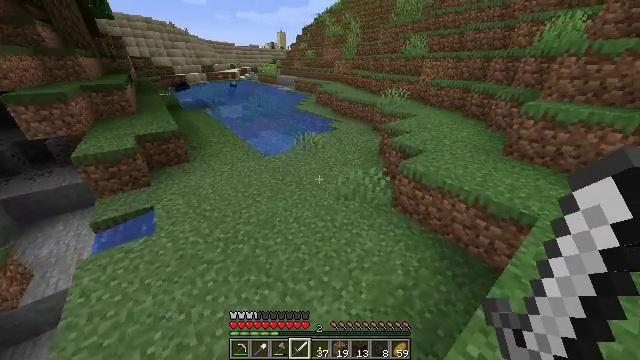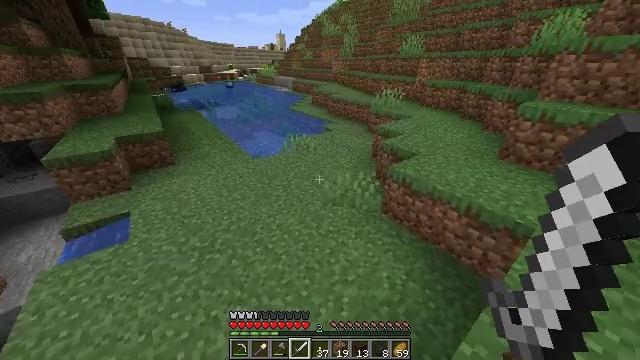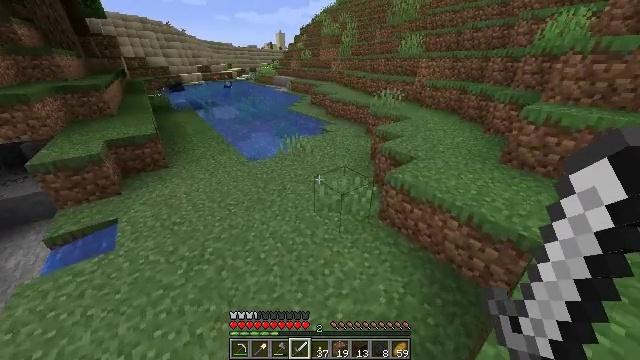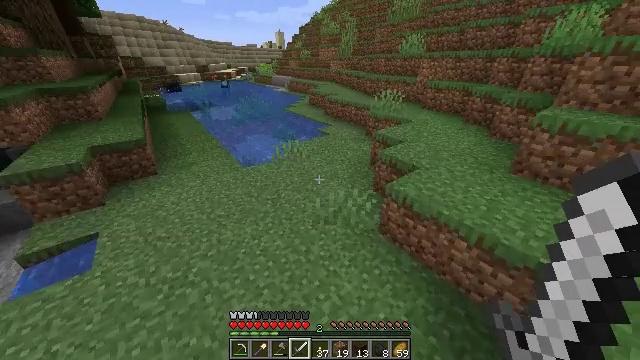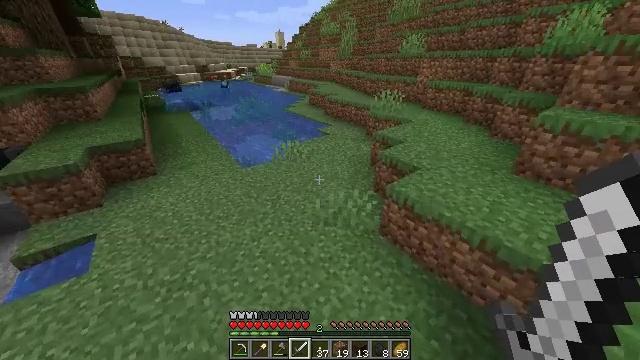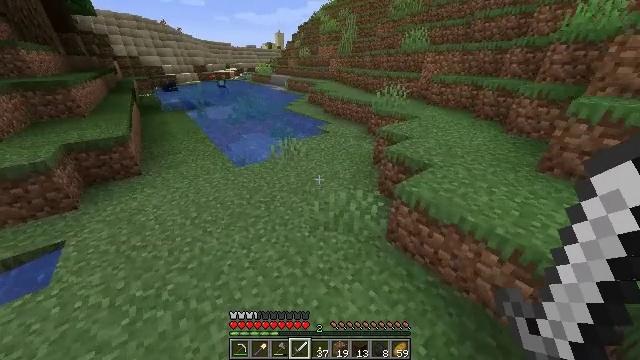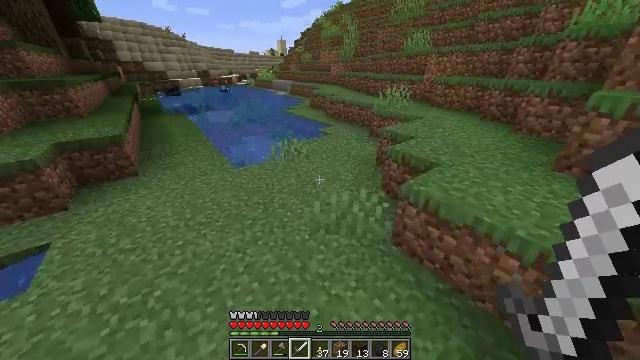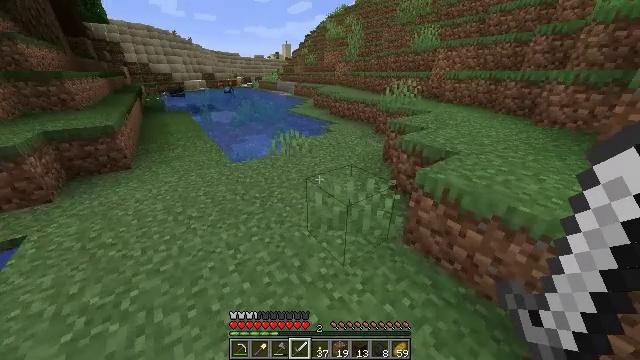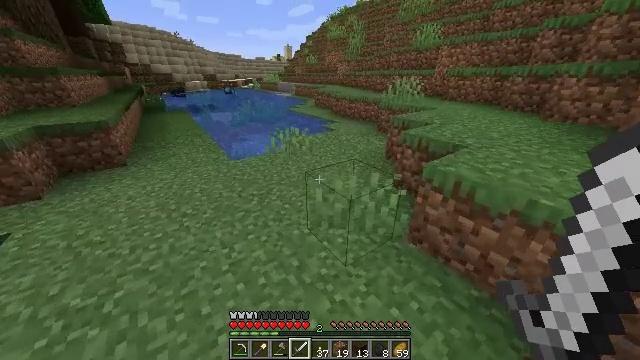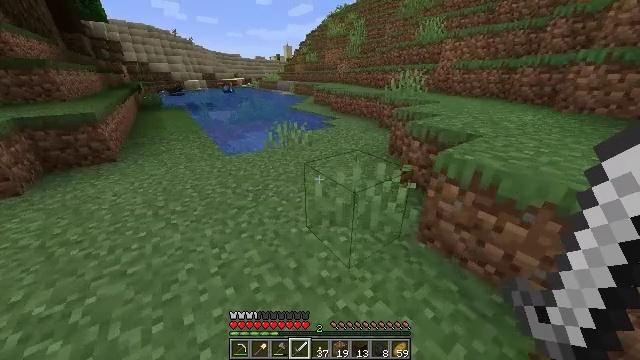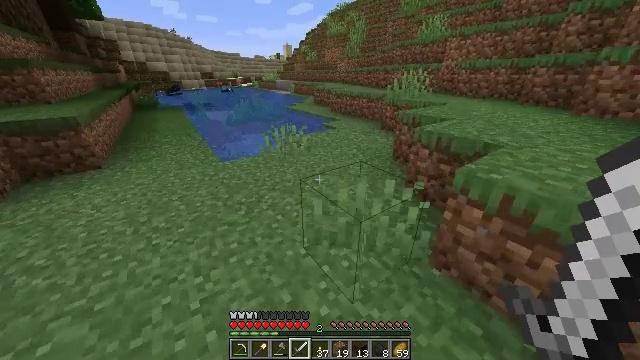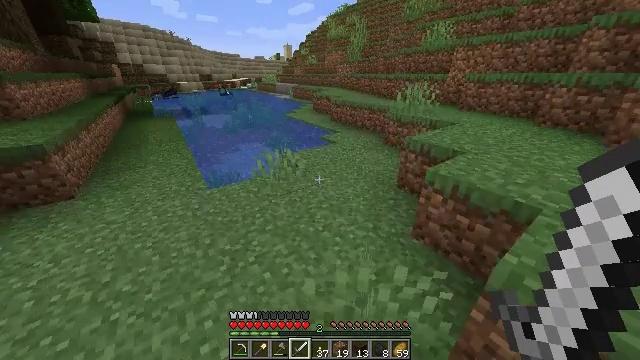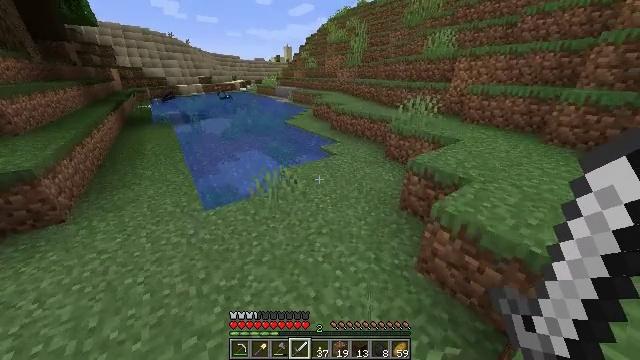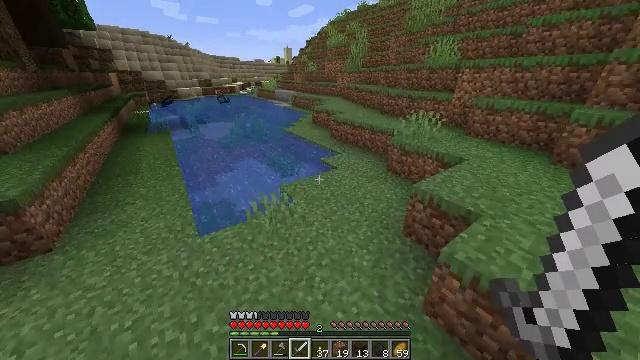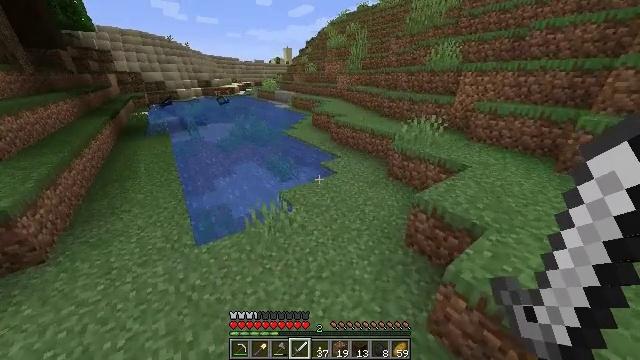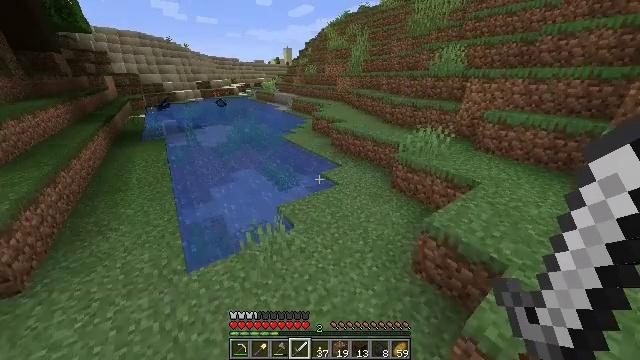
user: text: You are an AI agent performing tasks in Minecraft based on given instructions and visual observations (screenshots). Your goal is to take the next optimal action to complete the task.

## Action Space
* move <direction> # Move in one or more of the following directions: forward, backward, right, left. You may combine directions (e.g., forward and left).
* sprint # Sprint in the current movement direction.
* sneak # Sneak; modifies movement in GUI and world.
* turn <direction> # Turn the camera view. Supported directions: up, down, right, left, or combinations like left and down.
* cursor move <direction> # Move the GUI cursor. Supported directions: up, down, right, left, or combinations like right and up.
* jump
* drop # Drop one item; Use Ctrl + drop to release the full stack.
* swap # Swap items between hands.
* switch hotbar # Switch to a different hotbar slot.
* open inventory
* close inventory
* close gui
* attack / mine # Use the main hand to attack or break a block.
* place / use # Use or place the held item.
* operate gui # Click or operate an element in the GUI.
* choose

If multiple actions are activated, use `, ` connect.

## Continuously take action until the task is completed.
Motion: motion action
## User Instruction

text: Break the hay block to collect it.
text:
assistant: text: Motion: move forward and move right, sprint
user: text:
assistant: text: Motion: move forward, sprint
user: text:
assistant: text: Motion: move forward, sprint
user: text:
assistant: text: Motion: move forward, sprint
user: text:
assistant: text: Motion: move forward, sprint
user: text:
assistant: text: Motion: move forward, sprint, turn up
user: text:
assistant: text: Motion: move forward, sprint, turn left
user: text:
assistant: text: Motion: move forward, sprint
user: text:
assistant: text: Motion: move forward, sprint
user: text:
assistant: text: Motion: move forward, sprint
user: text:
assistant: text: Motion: move forward, sprint, jump
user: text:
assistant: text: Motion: move forward, sprint, jump
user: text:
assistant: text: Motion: move forward, sprint, jump
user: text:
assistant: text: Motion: move forward, sprint, jump
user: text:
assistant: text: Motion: move forward, sprint, jump
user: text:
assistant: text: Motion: move forward, sprint, jump
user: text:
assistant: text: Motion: move forward, sprint, jump
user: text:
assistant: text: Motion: move forward, sprint, jump
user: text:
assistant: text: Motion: move forward, sprint, jump
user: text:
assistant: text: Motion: move forward, sprint, jump
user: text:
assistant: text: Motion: move forward, sprint, jump
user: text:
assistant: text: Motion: move forward, sprint, jump
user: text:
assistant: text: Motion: move forward, sprint, jump
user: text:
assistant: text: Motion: move forward, sprint, jump
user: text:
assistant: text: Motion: move forward and move right, sprint, jump
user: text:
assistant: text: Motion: move forward and move right, sprint, jump
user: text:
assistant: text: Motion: move forward and move right, sprint, jump
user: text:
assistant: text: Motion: move forward and move right, sprint, jump
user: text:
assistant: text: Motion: move forward and move right, sprint, jump
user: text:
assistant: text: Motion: move forward, sprint, turn left, jump